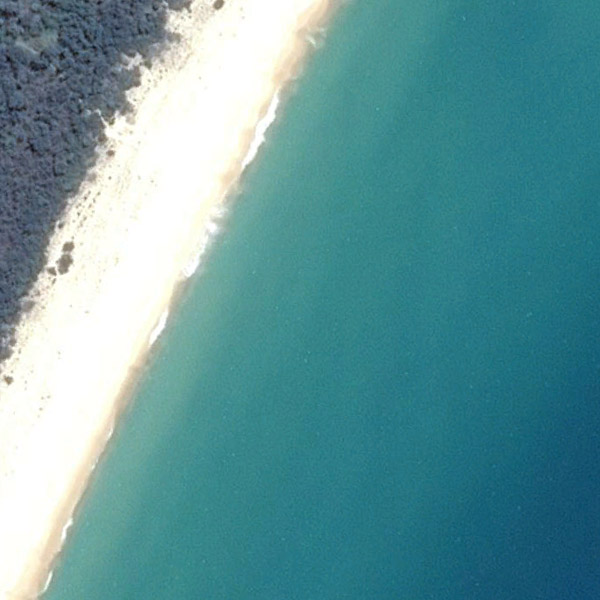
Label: Beach